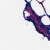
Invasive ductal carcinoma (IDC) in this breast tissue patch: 0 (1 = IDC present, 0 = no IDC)